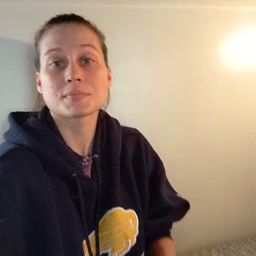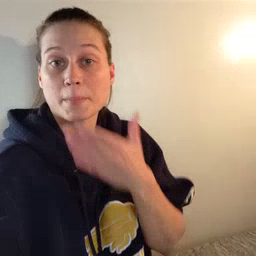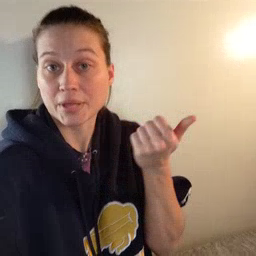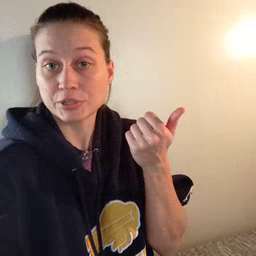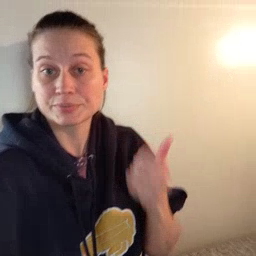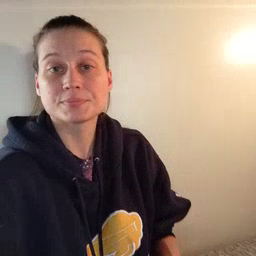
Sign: better